Brain MRI, t1w sequence, axial 2D slice.
Patient: age 28, sex M, weight 95 kg, height 1.95 m
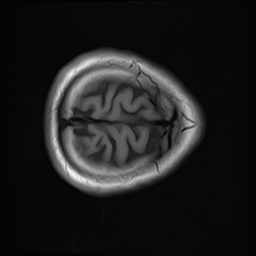